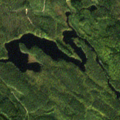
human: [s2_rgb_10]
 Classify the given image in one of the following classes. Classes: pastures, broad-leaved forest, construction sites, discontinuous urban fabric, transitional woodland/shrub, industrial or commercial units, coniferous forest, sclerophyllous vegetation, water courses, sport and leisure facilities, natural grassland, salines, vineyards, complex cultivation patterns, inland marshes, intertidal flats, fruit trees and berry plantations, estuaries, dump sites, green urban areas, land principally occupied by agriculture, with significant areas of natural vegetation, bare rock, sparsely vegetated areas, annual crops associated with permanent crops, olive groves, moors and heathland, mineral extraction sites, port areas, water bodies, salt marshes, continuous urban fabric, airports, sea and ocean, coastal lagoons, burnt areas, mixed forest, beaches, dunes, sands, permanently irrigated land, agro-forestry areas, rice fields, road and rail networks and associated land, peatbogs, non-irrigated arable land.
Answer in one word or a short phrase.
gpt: coniferous forest, mixed forest, transitional woodland/shrub, water bodies